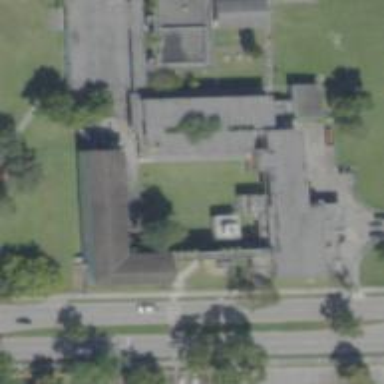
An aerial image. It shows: School.